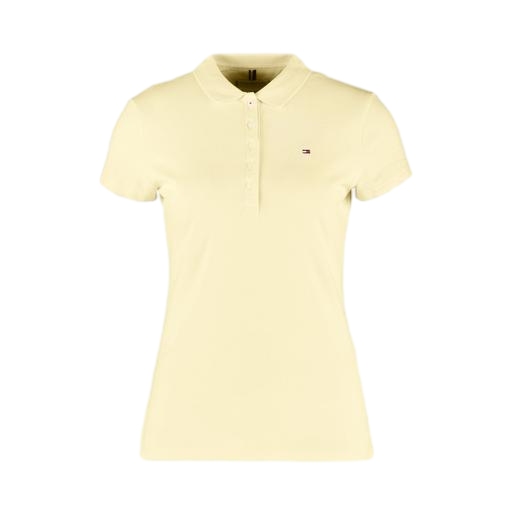
yellow skinny-fit stretch polo shirt, yellow skinny-fit polo shirt, skinny-fit stretch polo shirt, white background